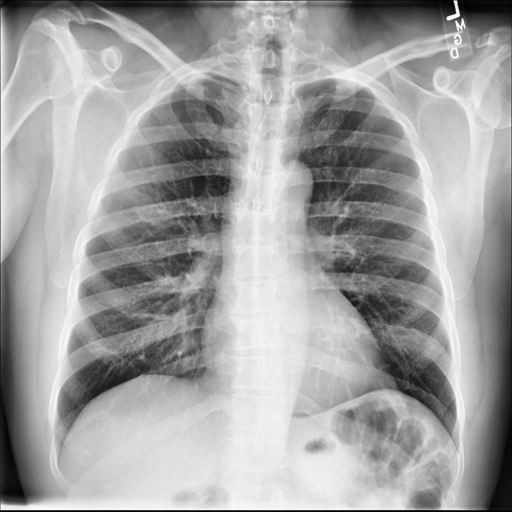
Finding: NORMAL